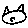
Label: cat